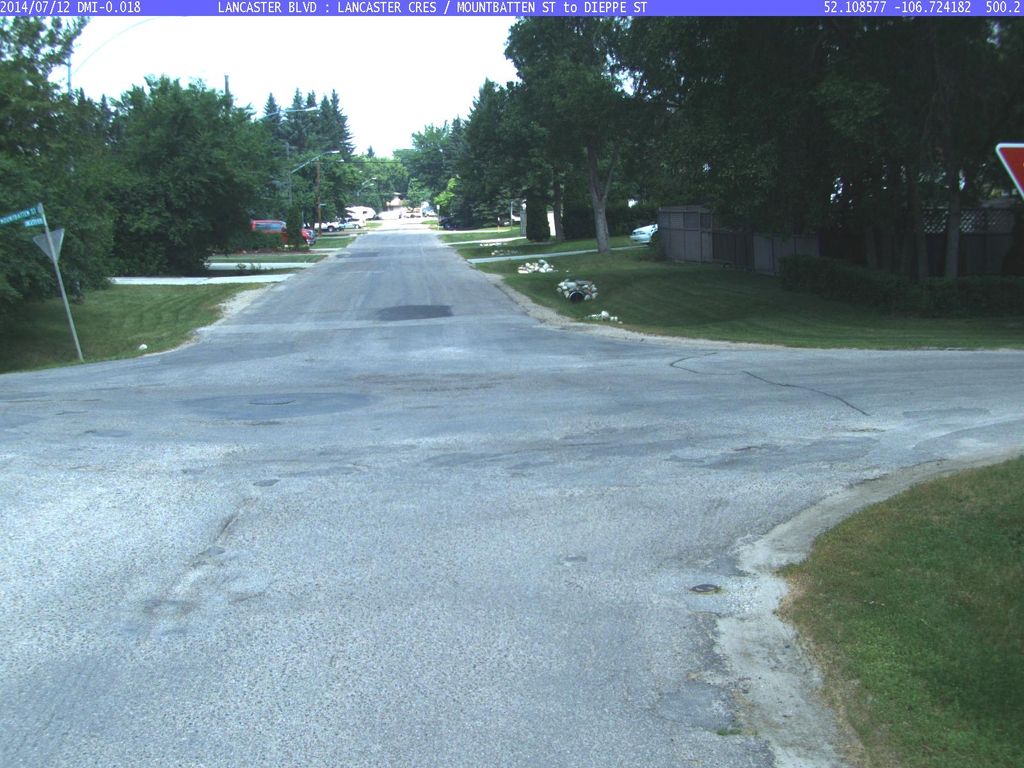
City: saskatoon